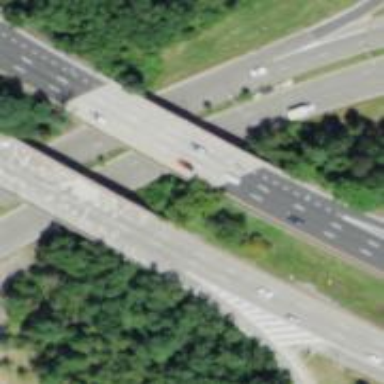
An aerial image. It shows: Asphalt motorway.